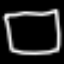
Label: square